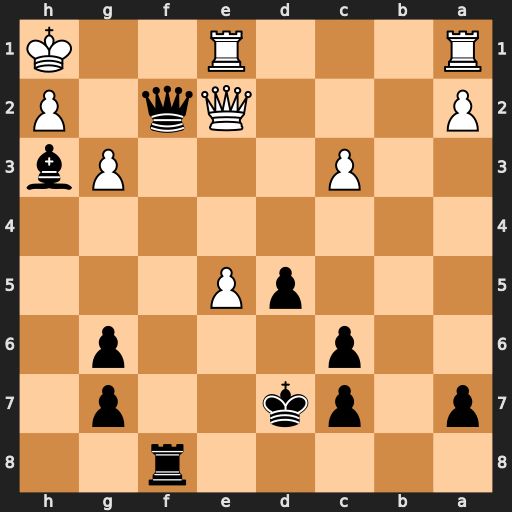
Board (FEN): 5r2/p1pk2p1/2p3p1/3pP3/8/2P3Pb/P3Qq1P/R3R2K
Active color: b
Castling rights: -
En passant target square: -
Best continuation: Bg2#